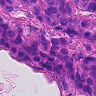
Metastatic tissue present: yes